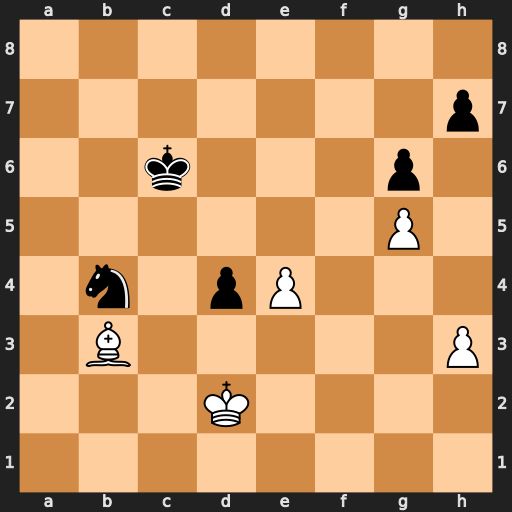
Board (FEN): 8/7p/2k3p1/6P1/1n1pP3/1B5P/3K4/8
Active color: w
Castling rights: -
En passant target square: -
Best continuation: Bg8 Kd6 Bxh7 Nc6 Bxg6